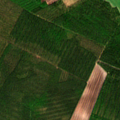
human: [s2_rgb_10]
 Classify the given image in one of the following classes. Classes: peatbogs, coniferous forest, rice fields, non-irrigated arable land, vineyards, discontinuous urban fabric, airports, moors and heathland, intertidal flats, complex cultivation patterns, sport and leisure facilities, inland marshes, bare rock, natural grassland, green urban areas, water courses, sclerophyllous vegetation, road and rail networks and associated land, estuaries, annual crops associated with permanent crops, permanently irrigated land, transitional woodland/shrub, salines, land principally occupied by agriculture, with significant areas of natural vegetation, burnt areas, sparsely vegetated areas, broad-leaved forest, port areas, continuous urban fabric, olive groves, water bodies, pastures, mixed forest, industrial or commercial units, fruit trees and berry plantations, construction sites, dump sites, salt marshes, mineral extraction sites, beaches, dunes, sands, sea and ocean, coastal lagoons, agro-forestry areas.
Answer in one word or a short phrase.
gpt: non-irrigated arable land, coniferous forest, mixed forest